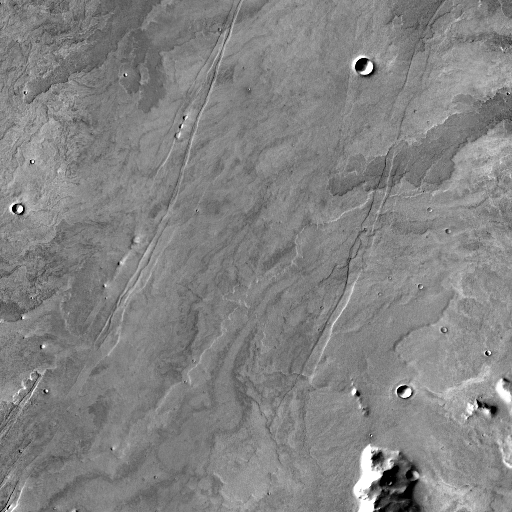
Crater classes present: Background, Other